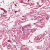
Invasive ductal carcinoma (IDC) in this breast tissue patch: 0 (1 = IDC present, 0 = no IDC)